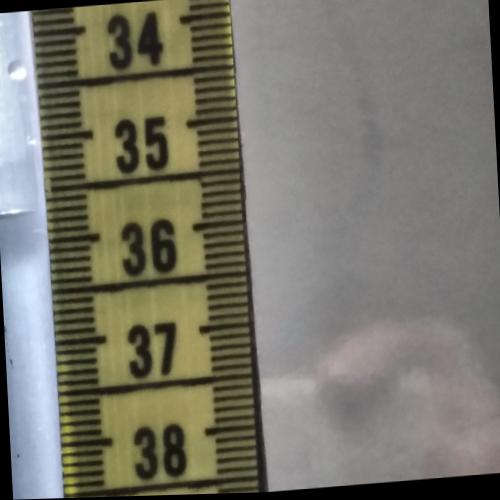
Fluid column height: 35.7 cm